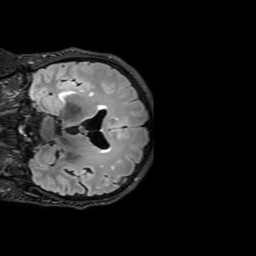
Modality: FLAIR
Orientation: coronal
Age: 52
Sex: male
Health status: ill
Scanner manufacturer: philips
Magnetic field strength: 3 T
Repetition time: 4.8 s
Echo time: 0.3027 s